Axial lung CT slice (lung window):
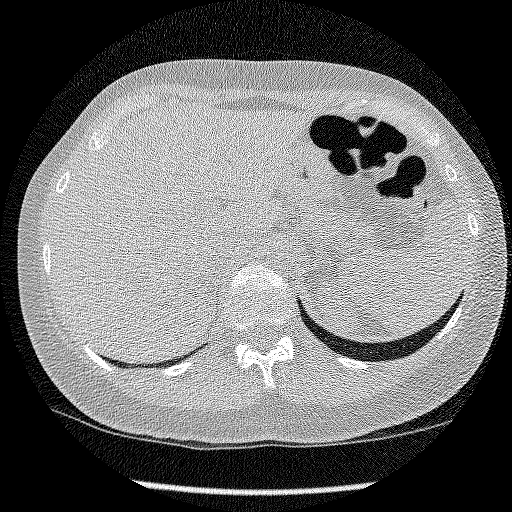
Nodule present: no